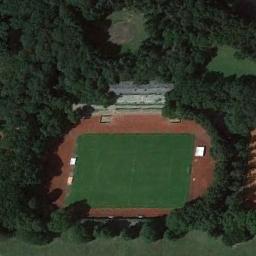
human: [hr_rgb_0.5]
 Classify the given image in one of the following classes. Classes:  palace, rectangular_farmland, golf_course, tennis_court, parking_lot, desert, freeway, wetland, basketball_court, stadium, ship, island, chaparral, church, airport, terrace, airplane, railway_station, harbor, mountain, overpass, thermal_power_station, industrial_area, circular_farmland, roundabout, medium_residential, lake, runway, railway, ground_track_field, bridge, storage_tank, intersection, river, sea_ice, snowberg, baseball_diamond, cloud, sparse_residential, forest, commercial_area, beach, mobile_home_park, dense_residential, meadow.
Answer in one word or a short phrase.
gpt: ground_track_field